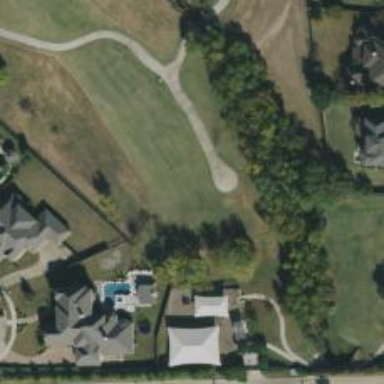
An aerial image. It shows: Golf tee.